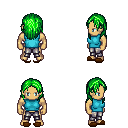
a pixel art fantasy rpg character, male body template, human, tanned skin, teal sleeveless shirt, metal pants, green long hairstyle, brown slippers, four views (front, back, left, right), 2x2 character sprite sheet, small pixel art, hard edges, no anti-aliasing